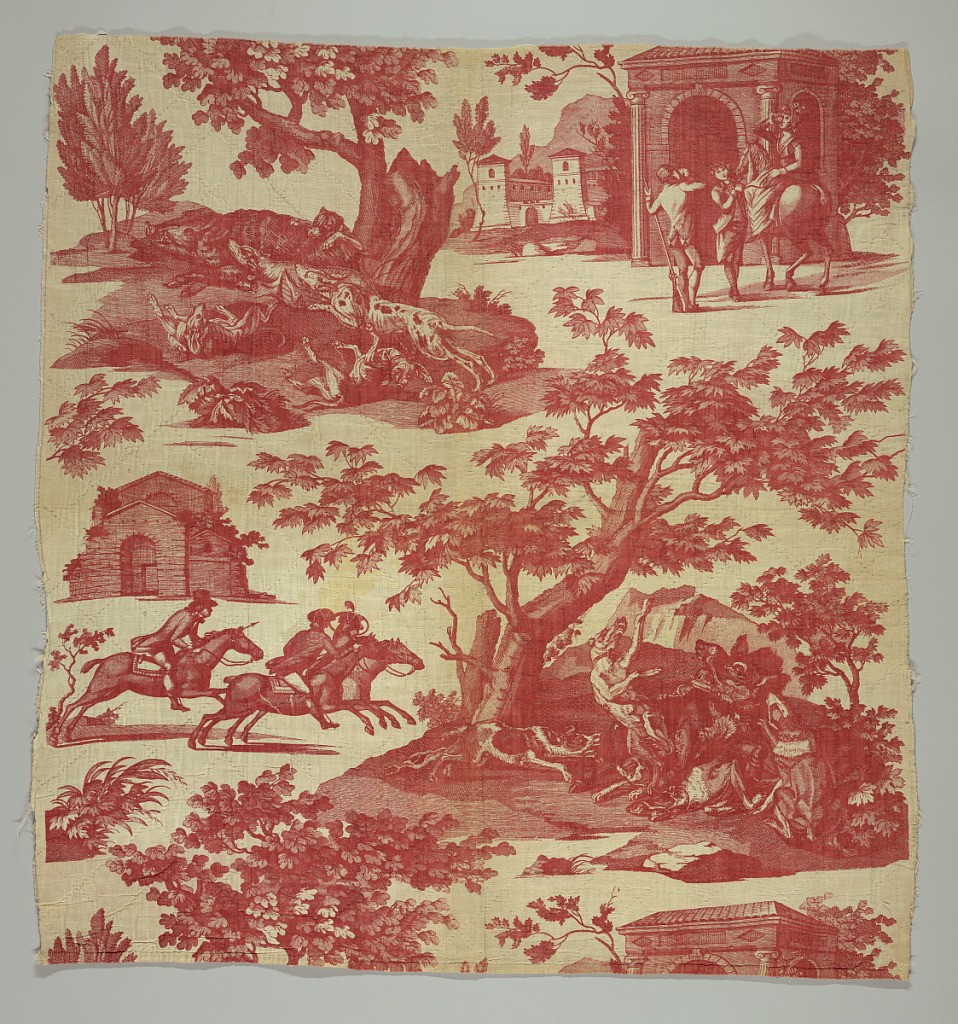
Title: Textile
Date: ca. 1785
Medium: cotton Technique: printed by engraved copper plate on plain weave
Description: Design illustrating a boat hunt with two scenes alternate with scenes of mounted riders (one blowing a horn) and a groom holding the reins of a woman on horseback and a standing man holding a gun, both drinking a stirrup cup. In red on white.